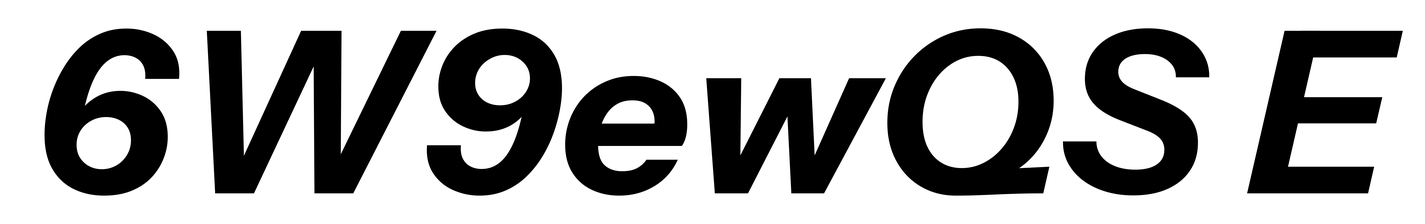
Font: InstrumentSans-Italic_Bold_Italic